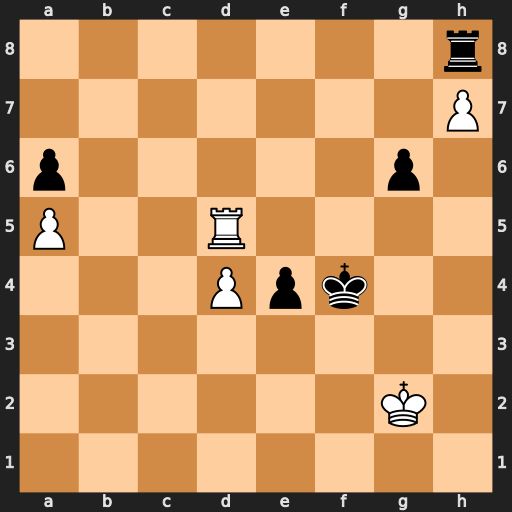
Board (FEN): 7r/7P/p5p1/P2R4/3Ppk2/8/6K1/8
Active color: w
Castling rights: -
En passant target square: -
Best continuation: Rd7 Ke3 d5